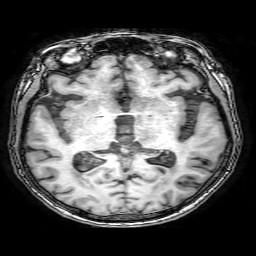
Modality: T1w
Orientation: coronal
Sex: female
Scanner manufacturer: philips
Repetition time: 0.008143 s
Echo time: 0.00374 s